RGB frame:
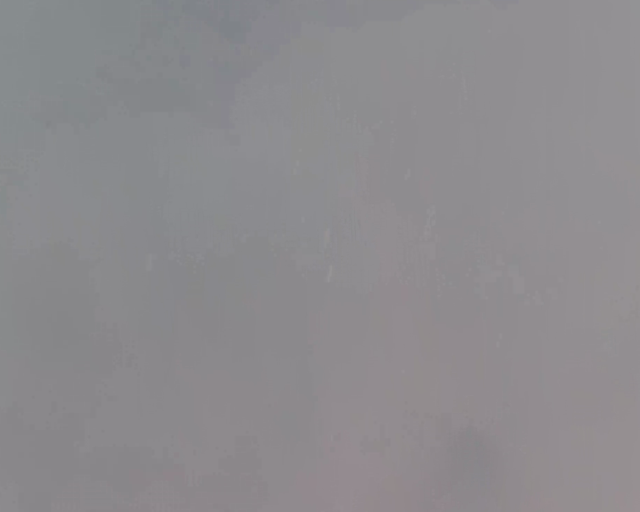
Thermal frame:
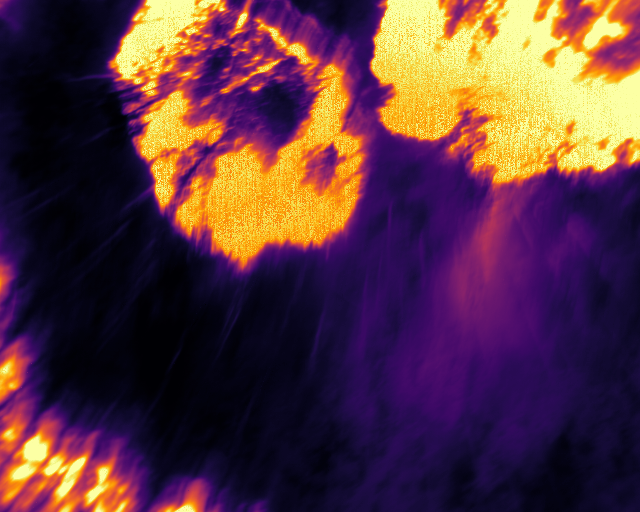
Captured: 2026-02-27 02:37:48
Pixels at or above 80 °C: 126467 (fraction of frame: 0.3859)